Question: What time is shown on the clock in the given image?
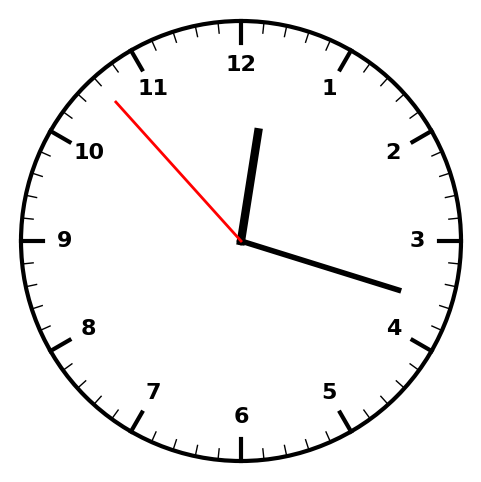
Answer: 12:17:53